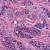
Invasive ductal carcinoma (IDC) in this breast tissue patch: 1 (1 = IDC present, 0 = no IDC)